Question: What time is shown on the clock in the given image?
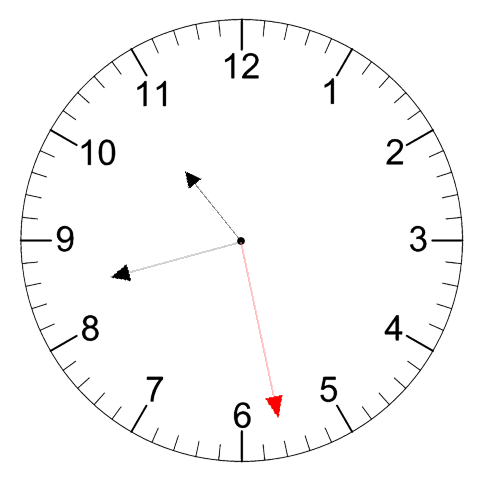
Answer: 10:42:28